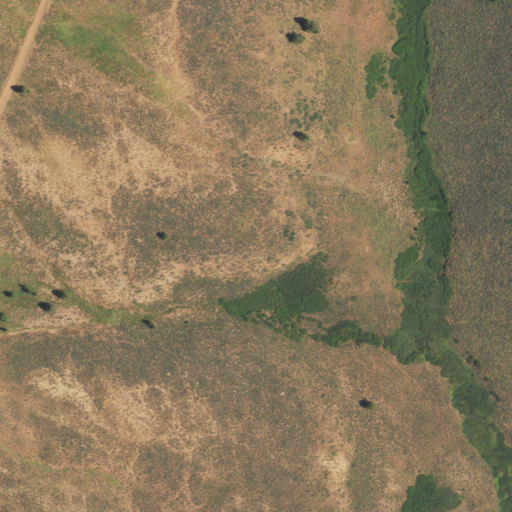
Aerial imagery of plain(s) in Wyoming named Nugent Park containing shrub, evergreen forest, and woody wetlands